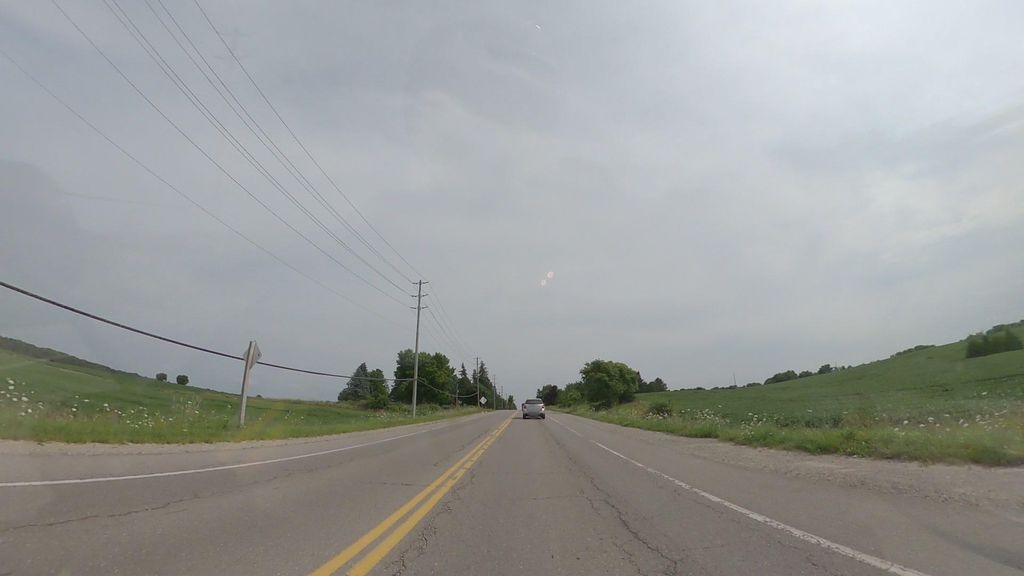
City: kitchener-waterloo